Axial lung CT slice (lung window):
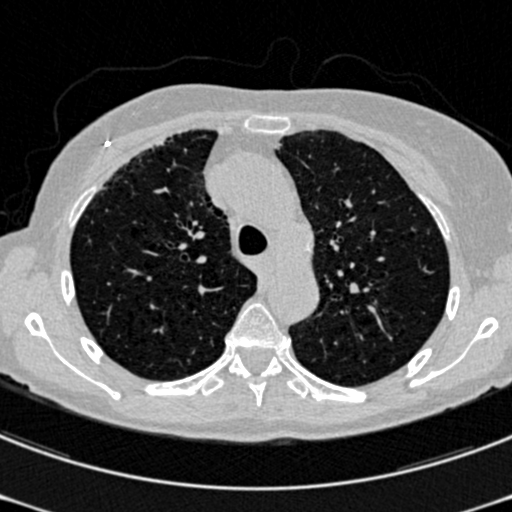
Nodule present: no